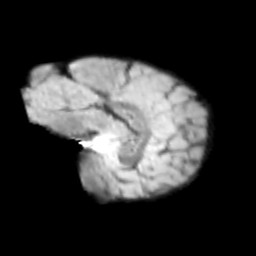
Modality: T2w
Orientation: sagittal
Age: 9
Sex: male
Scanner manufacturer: siemens
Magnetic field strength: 3 T
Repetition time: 3.8 s
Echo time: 0.07 s